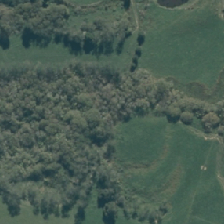
Land cover: deciduous_hardwood